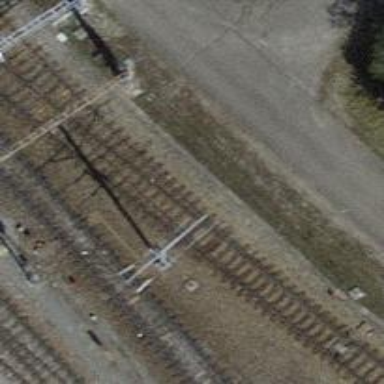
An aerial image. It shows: Railway switch.